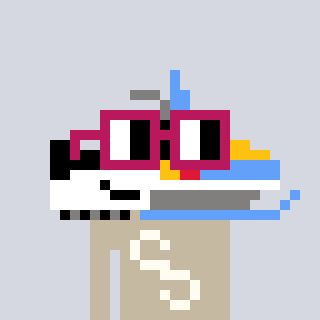
a pixel art character with square dark red glasses, a snowmobile-shaped head and a bege-colored body on a cool background